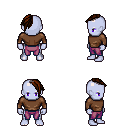
a pixel art fantasy rpg character, male body template, dark elf, purple skin, brown long-sleeve shirt, magenta pants, brown long mohawk hairstyle, four views (front, back, left, right), 2x2 character sprite sheet, small pixel art, hard edges, no anti-aliasing